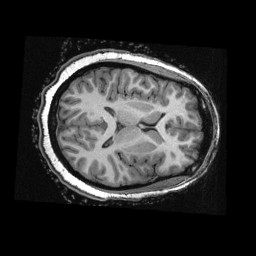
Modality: T1w
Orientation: axial
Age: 13
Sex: female
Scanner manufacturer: siemens
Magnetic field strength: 3 T
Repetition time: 2.3 s
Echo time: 0.00336 s